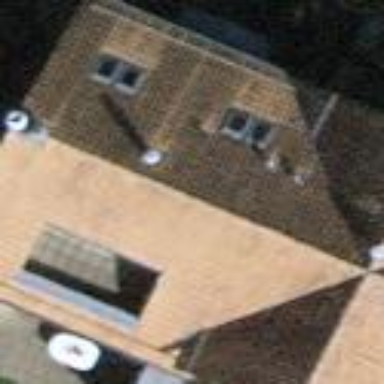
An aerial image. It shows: Terrace building.